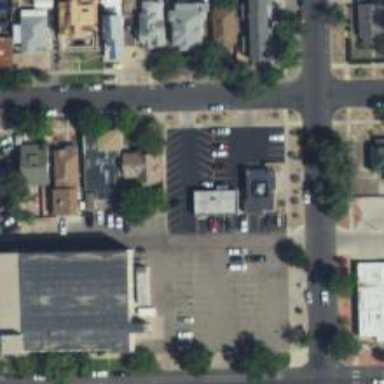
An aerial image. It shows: Parking space.